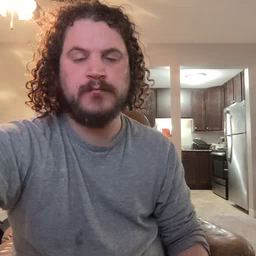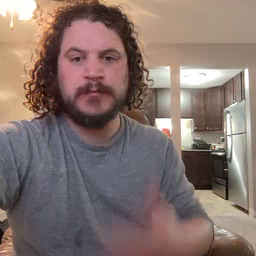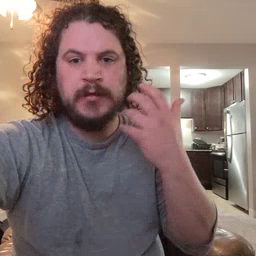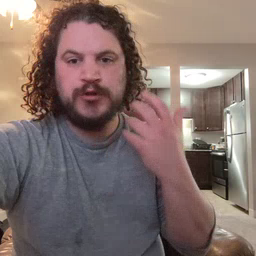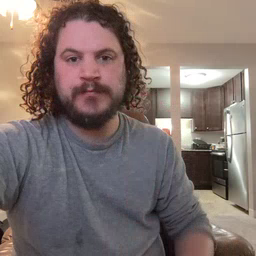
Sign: tiger